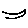
Label: line